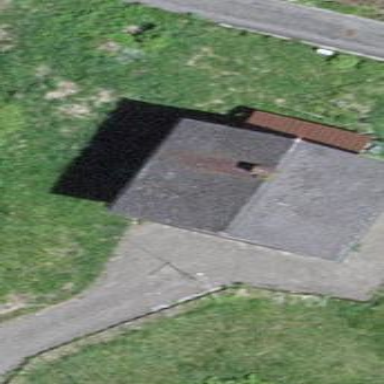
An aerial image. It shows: Simple house.